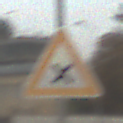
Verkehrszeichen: KreuzungOderEinmuendung
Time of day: MorningAfternoon
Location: Outdoor (Suburban)
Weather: Overcast
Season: NotSpecified
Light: Natural